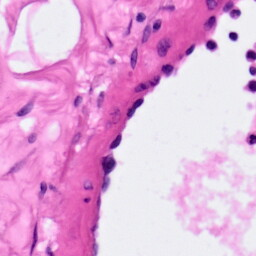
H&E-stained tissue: Pancreatic